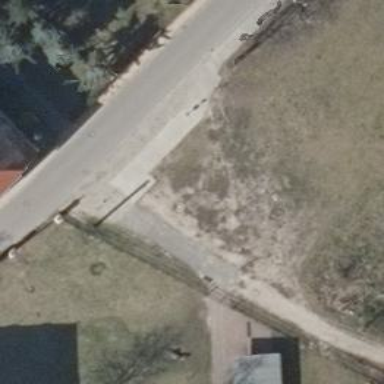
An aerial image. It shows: Footway along the road.